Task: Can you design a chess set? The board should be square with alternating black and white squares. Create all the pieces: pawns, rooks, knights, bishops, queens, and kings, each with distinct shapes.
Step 2584:
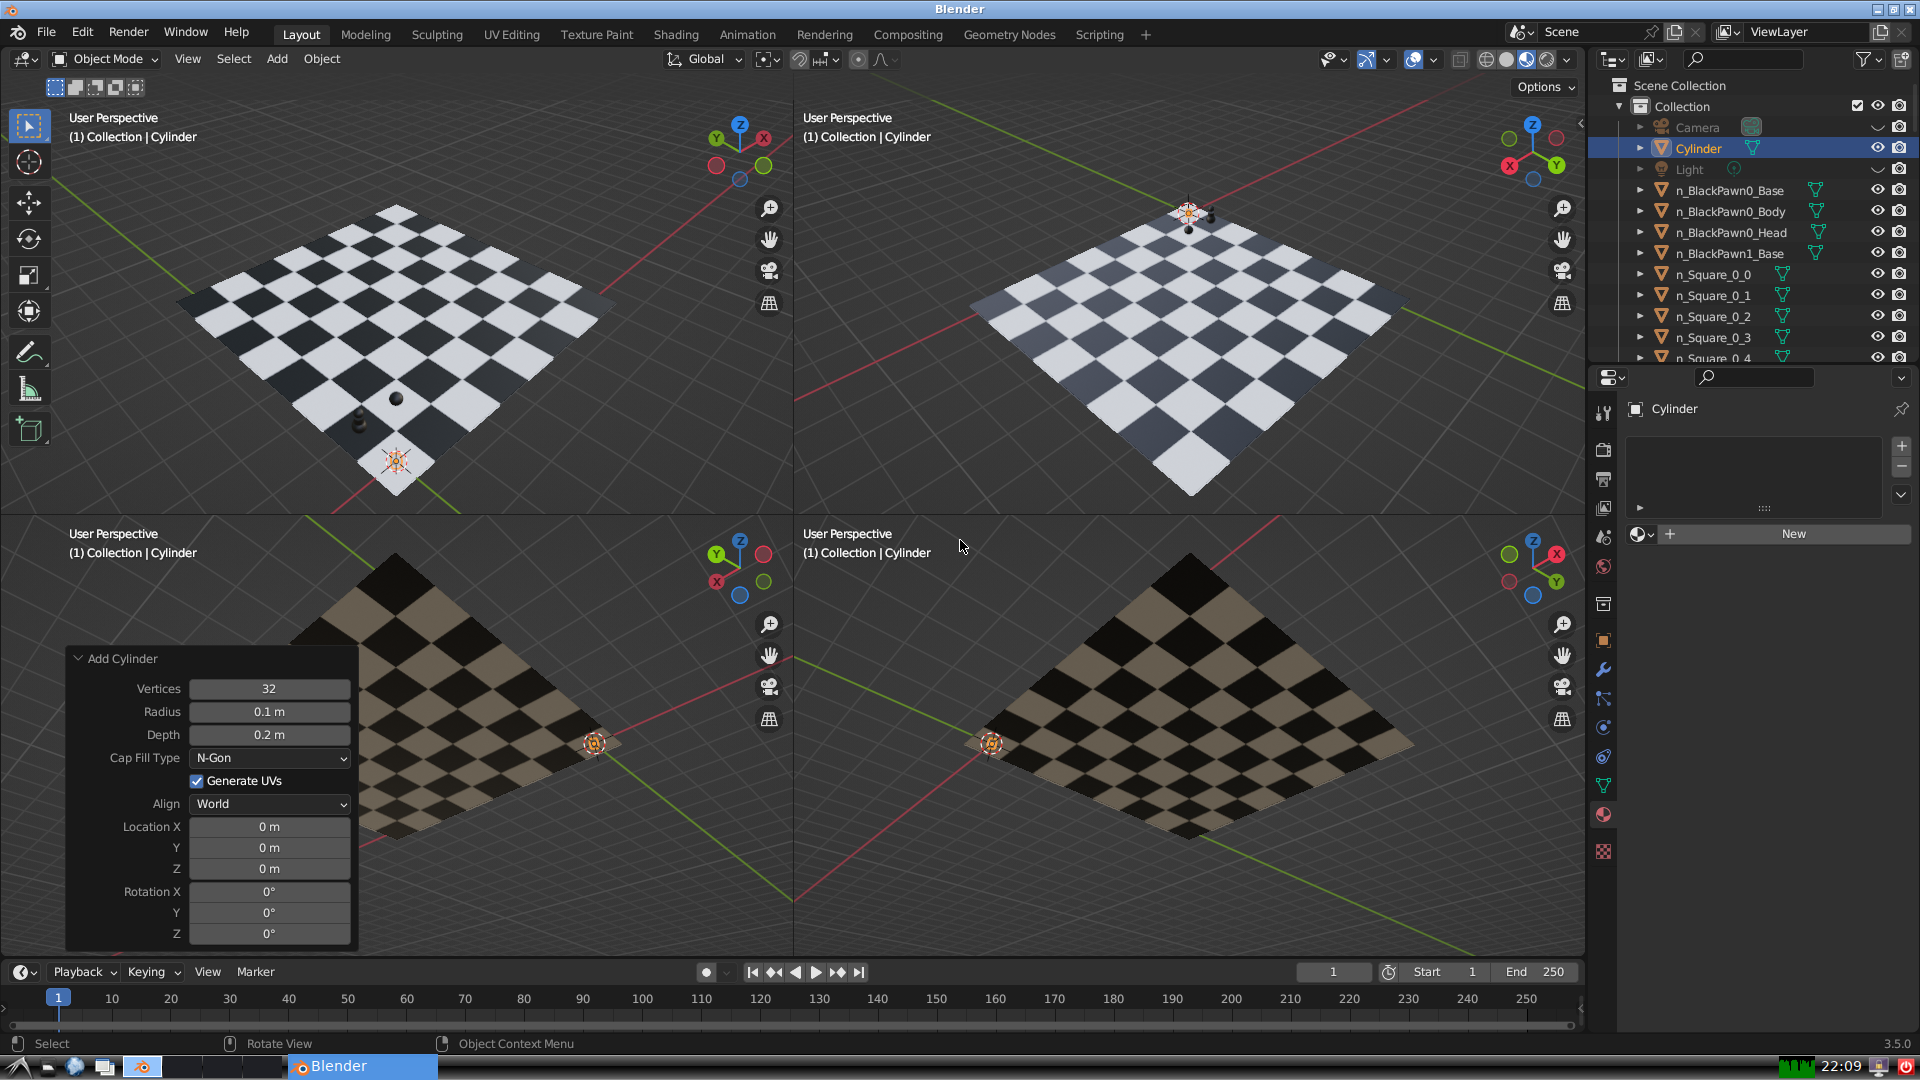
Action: {"mouse_move": [270, 731]}